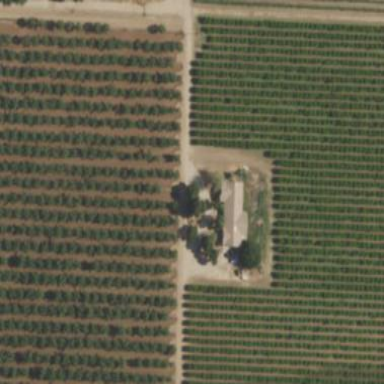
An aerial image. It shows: Orchard filled with pomegranate trees.